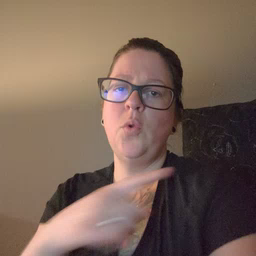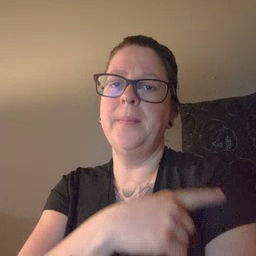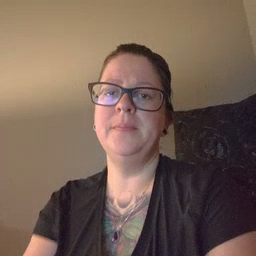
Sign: arm